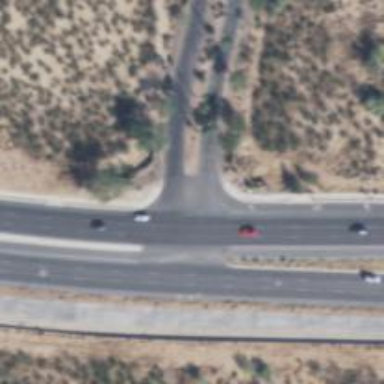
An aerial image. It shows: Unmarked road crossing.